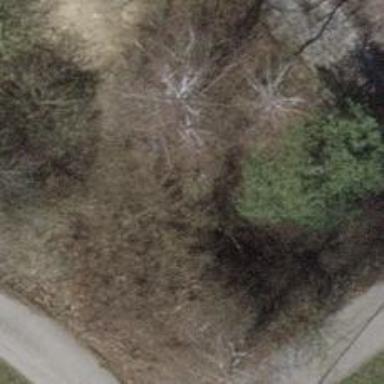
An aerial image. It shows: Culvert tunnel crossing ditch waterway.